Question: I have a function that looks like this:
'''
function showCreditCard(idx, data) {
if(typeof cardInfo == 'undefined' && parseInt($("#cc-dropdown-" + idx + " option:selected").val(),10) > -1) {
// actual selection made, but not default, so cardInfo hasn't been set. Need to run ajax call to get credit card;
console.log("show dropdown");
console.log("there are saved cards and a selection was made");
poGetPaymentOption('credit card', parseInt($("#cc-dropdown-" + idx + " option:selected").val(),10), idx);
// this is the default card; display dropdown with default selected and static fields
console.log("supposedly after poGetPayment");
console.dir(cardInfo);
// why is this stuff running before poGetPaymentOtion finishes and returns a cardInfo object?
if( cardInfo.cc.cc_type == 'VI' ) { $('#cc_visaBig-'+idx).attr('class', 'cc_visaBig'); }
$('#cc-static-wrap-'+idx).show();
updateButtonState();
}
}
'''
As you can see by the comments, the lines after the 'poGetPaymentOption' call are running before that function is actually complete. I've verified this with logs in the 'poGetPaymentOption' function as well (below).
'''
function poGetPaymentOption(type, key, bIdx) {
if( type == 'credit card' ) {
console.log("signed in, credit card");
$.post('/site/ajax/customers/getSingleCreditCard',
{ 'key': key },
function(data) {
if( data.success == 1 ) {
console.log("poPayment success");
if(typeof cardInfo == 'undefined') {
cardInfo = new saveCardInfo(data);
}
} else {
console.log("poPayment no success");
}
}, 'json');
}
}
'''
What I would expect to happen is for the call from 'showCreditCard' to 'poGetPaymentOption' to return success via the ajax call (which it does) and then create a new 'saveCardInfo' object called 'cardInfo'. It does happen, as far as I can tell, but the lines checking 'cardInfo.cc.cc_type' and beyond are all happening before the object is created. I've attached a screenshot of my Firebug console so it's apparent the order things are happening.

What am I doing wrong? I need to make sure that 'poGetPaymentOption' is fully complete and 'cardInfo' has been created before continuing further in the 'showCreditCard' function.
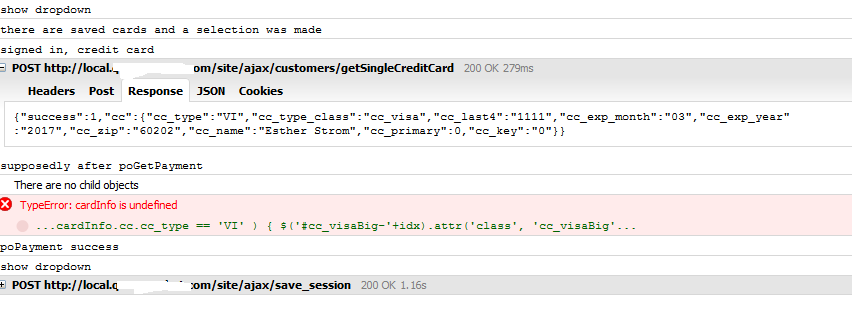
Answer: The AJAX call is asynchronous, so the success callback function will be called when the response has arrived, not immediately.
Actually, while your code is running the event that happens when the response arrives can't be handled. Even if the response arrives before you exit the 'showCreditCard' function, the event won't be handled until you have exited the function, so the callback will never be called until after you have exited the 'showCreditCard' function.
To make use of the data that is fethed, you need to do that in the success callback function. Either move the code into that function, or send a callback function into the 'poGetPaymentOption', so it can call it when the response has arrived.
(For completeness; making a synchronous call instead would make your code work without rearranging it, but it's not advisable as it freezes the browser while it's waiting for the response.)